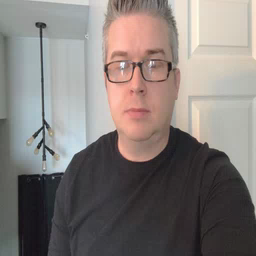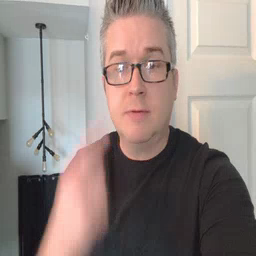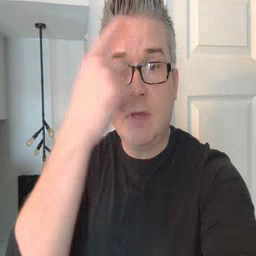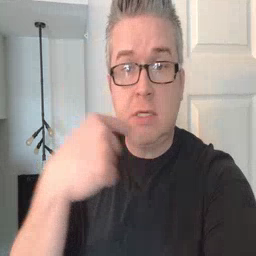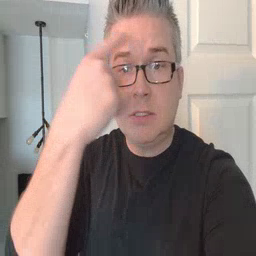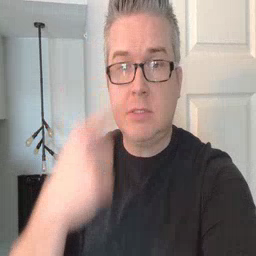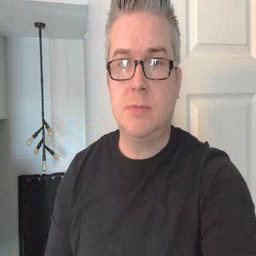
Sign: face